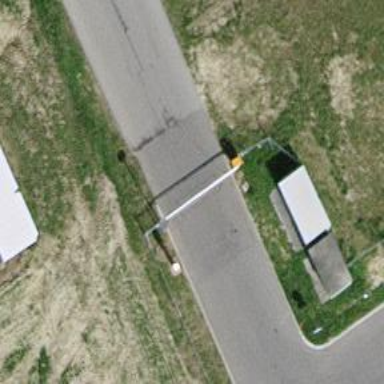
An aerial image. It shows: Lift gate barrier.